Question: I have a table view with an image view behind it. I'm trying to figure out how to blur the image behind the table view similar to how it looks when you open control center.
Here is my view:

And here is the code for it:
'''
#import "ToursAndConferencesViewController.h"
#import "RSSChannel.h"
#import "RSSItem.h"
#import "WebViewController.h"
#import "DTCustomColoredAccessory.h"
#import "SVProgressHUD.h"
@implementation ToursAndConferencesViewController
{
UIActivityIndicatorView *loadingIndicator;
}
@synthesize webViewController;
- (void)viewDidLoad
{
UIImageView *background = [[UIImageView alloc]init];
background.image = [UIImage imageNamed:@"plain_app-background.png"];
self.tableView = [[UITableView alloc] initWithFrame:CGRectZero style:UITableViewStyleGrouped];
[self.tableView setBackgroundView:background];
self.title = @"Tours & Conferences";
[[SVProgressHUD appearance]setHudBackgroundColor:[UIColor blackColor]];
[[SVProgressHUD appearance]setHudForegroundColor:[UIColor whiteColor]];
[SVProgressHUD showWithStatus:@"Loading"];
// [SVProgressHUD showWithStatus:@"Loading" maskType:SVProgressHUDMaskTypeGradient];
}
- (void)viewDidDisappear:(BOOL)animated
{
[SVProgressHUD dismiss];
}
- (void)parser:(NSXMLParser *)parser didStartElement:(NSString *)elementName namespaceURI:(NSString *)namespaceURI qualifiedName:(NSString *)qName attributes:(NSDictionary *)attributeDict
{
NSLog(@"%@ found a %@ element", self, elementName);
if ([elementName isEqual:@"channel"])
{
// If the parser saw a channel, create new instance, store in our ivar
channel = [[RSSChannel alloc]init];
// Give the channel object a pointer back to ourselves for later
[channel setParentParserDelegate:self];
// Set the parser's delegate to the channel object
[parser setDelegate:channel];
}
}
- (NSInteger)tableView:(UITableView *)tableView numberOfRowsInSection:(NSInteger)section
{
// return 0;
NSLog(@"channel items %d", [[channel items]count]);
return [[channel items]count];
}
- (CGFloat)tableView:(UITableView *)tableView heightForRowAtIndexPath:(NSIndexPath *)indexPath
{
return 50;
}
- (UITableViewCell *)tableView:(UITableView *)tableView cellForRowAtIndexPath:(NSIndexPath *)indexPath
{
// return nil;
UIImageView *image = [[UIImageView alloc]init];
image.image = [UIImage imageNamed:@"CellImage.png"];
UIImageView *background = [[UIImageView alloc]init];
background.image = [UIImage imageNamed:@"plain_app-background.png"];
UIImageView *highlightedCellImage = [[UIImageView alloc]init];
highlightedCellImage.image = [UIImage imageNamed:@"HighlightedCellImage"];
UIColor *kfbBlue = [UIColor colorWithRed:8.0/255.0f green:77.0/255.0f blue:139.0/255.0f alpha:1];
UIColor *kfbLightBlue = [UIColor colorWithRed:24.0/255.0f green:89.0/255.0f blue:147.0/255.0f alpha:1];
UITableViewCell *cell = [tableView dequeueReusableCellWithIdentifier:@"UITableViewCell"];
if (cell == nil)
{
cell = [[UITableViewCell alloc]initWithStyle:UITableViewCellStyleSubtitle reuseIdentifier:@"UITableViewCell"];
cell.textLabel.font=[UIFont systemFontOfSize:16.0];
}
RSSItem *item = [[channel items]objectAtIndex:[indexPath row]];
[[cell textLabel]setText:[item title]];
NSLog(@"Date: %@", [item date]);
tableView.backgroundColor = [UIColor clearColor];
[self.tableView setSeparatorColor:kfbBlue];
cell.textLabel.backgroundColor = [UIColor clearColor];
cell.textLabel.highlightedTextColor = kfbBlue;
cell.textLabel.font = [UIFont fontWithName:@"FranklinGothicStd-ExtraCond" size:20.0];
cell.textLabel.textColor = kfbLightBlue;
// cell.backgroundView = image;
cell.backgroundColor = [UIColor clearColor];
// cell.selectedBackgroundView = highlightedCellImage;
tableView.backgroundView = background;
DTCustomColoredAccessory *accessory = [DTCustomColoredAccessory accessoryWithColor:cell.textLabel.textColor];
accessory.highlightedColor = kfbBlue;
cell.accessoryView =accessory;
return cell;
}
- (void)fetchEntries
{
// Create a new data container for the stuff that comes back from the service
xmlData = [[NSMutableData alloc]init];
// Construct a URL that will ask the service for what you want -
// note we can concatenate literal strings together on multiple lines in this way - this results in a single NSString instance
NSURL *url = [NSURL URLWithString:@"http://kyfbnewsroom.com/category/conferences/feed"];
// Put that URL into an NSURLRequest
NSURLRequest *req = [NSURLRequest requestWithURL:url];
// Create a connection that will exchange this request for data from the URL
connection = [[NSURLConnection alloc]initWithRequest:req delegate:self startImmediately:YES];
}
- (id)initWithStyle:(UITableViewStyle)style
{
self = [super initWithStyle:style];
if (self)
{
[self fetchEntries];
}
return self;
}
// This method will be called several times as the data arrives
- (void)connection:(NSURLConnection *)conn didReceiveData:(NSData *)data
{
// Add the incoming chunk of data to the container we are keeping
// The data always comes in the correct order
[xmlData appendData:data];
}
- (void)connectionDidFinishLoading:(NSURLConnection *)conn
{
/* We are just checking to make sure we are getting the XML
NSString *xmlCheck = [[NSString alloc]initWithData:xmlData encoding:NSUTF8StringEncoding];
NSLog(@"xmlCheck = %@", xmlCheck);*/
// [loadingIndicator stopAnimating];
[SVProgressHUD dismiss];
// Create the parser object with the data received from the web service
NSXMLParser *parser = [[NSXMLParser alloc]initWithData:xmlData];
// Give it a delegate - ignore the warning here for now
[parser setDelegate:self];
//Tell it to start parsing - the document will be parsed and the delegate of NSXMLParser will get all of its delegate messages sent to it before this line finishes execution - it is blocking
[parser parse];
// Get rid of the XML data as we no longer need it
xmlData = nil;
// Reload the table.. for now, the table will be empty
[[self tableView]reloadData];
NSLog(@"%@
%@
%@
", channel, [channel title], [channel infoString]);
}
- (void)connection:(NSURLConnection *)conn didFailWithError:(NSError *)error
{
// Release the connection object, we're done with it
connection = nil;
// Release the xmlData object, we're done with it
xmlData = nil;
[SVProgressHUD dismiss];
// Grab the description of the error object passed to us
NSString *errorString = [NSString stringWithFormat:@"Fetch failed: %@", [error localizedDescription]];
// Create and show an alert view with this error displayed
UIAlertView *av = [[UIAlertView alloc]initWithTitle:@"Error" message:errorString delegate:nil cancelButtonTitle:@"OK" otherButtonTitles:nil];
[av show];
}
- (void)tableView:(UITableView *)tableView didSelectRowAtIndexPath:(NSIndexPath *)indexPath
{
[[webViewController webView]loadRequest:[NSURLRequest requestWithURL:[NSURL URLWithString:@"about:blank"]]];
// Push the web view controller onto the navigation stack - this implicitly creates the web view controller's view the first time through
// [[self navigationController]pushViewController:webViewController animated:YES];
[self.navigationController pushViewController:webViewController animated:YES];
// Grab the selected item
RSSItem *entry = [[channel items]objectAtIndex:[indexPath row]];
// Construct a URL with the link string of the item
NSURL *url = [NSURL URLWithString:[entry link]];
// Construct a request object with that URL
NSURLRequest *req = [NSURLRequest requestWithURL:url];
// Load the request into the web view
[[webViewController webView]loadRequest:req];
webViewController.hackyURL = url;
// Set the title of the web view controller's navigation item
// [[webViewController navigationItem]setTitle:[entry title]];
}
@end
'''
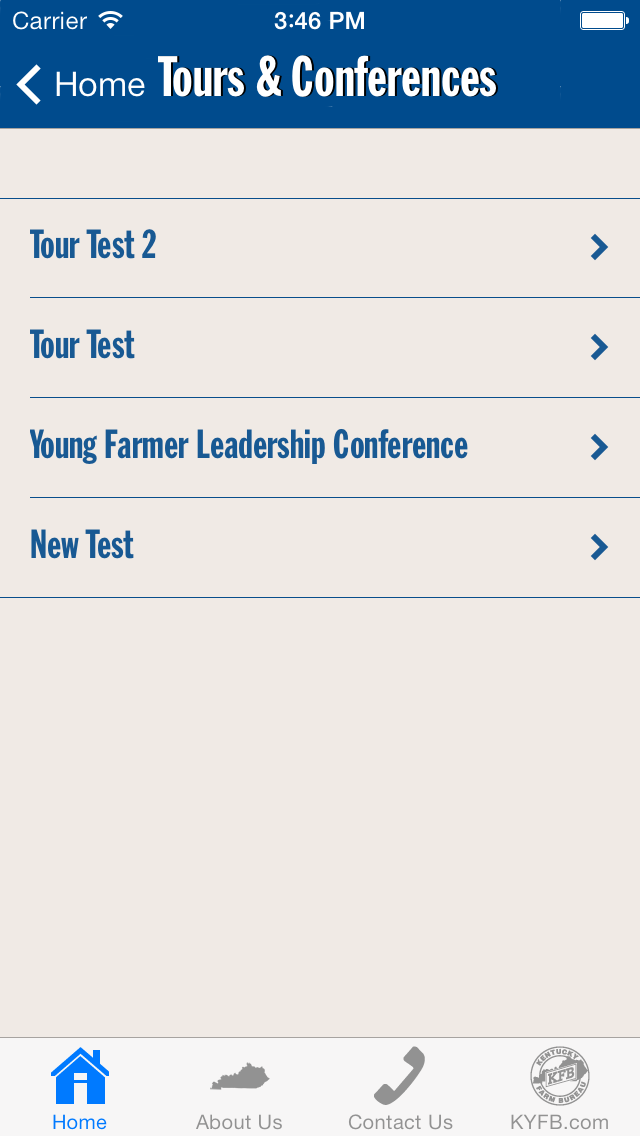
Answer: Set your tableView to '[UIColor clearColor]';
Then <URL> 'UIImage+ImageEffects' category files that contain helper methods to blur images.
You can follow <URL> for code samples on image blurring
Here is my final result which is an image behind my tableView: